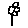
Label: flower